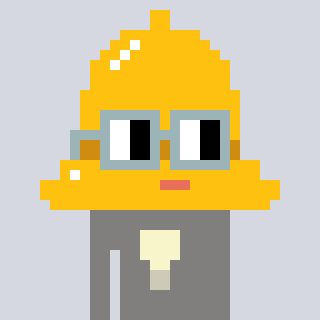
a pixel art character with square dark gray glasses, a bell-shaped head and a bluegrey-colored body on a cool background